Question: I have a form on a site that allows the user to enter their name, phone, email etc. When I receive this information as an email it comes in completly unformated, so it's a little harder to read. See image below:

Is there a way I can style this using CSS, ie. make the From and email headings bold '{font-weight:bold;}'?
The php I'm using for the form is:
'''
<?php
$name = $_POST['name'];
$email = $_POST['email'];
$phone = $_POST['phone'];
$message = $_POST['message'];
$formcontent ="From: $name
Email: $email
Phone: $phone
Message: $message";
$recipient = "studio@ll-i.co.uk";
$subject = "Contact Form";
$mailheader = "From: $email
";
mail($recipient, $subject, $formcontent, $mailheader) or die("Error!");
echo "<p>Thanks for getting in touch, we'll get back to you shortly..</p>";
?>
'''
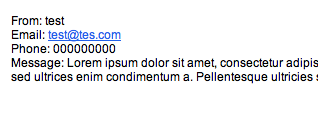
Answer: You have to style it with inline CSS / CSS embedded in the of a HTML file.
The $formcontent variable can contain HTML e.g.
'''
"<html>
<head>
<title>Message</title>
</head>
<body>
<p><strong>From:</strong> $name</p>
<p><strong>Email:</strong> $email</p>
<p><strong>Phone:</strong> $phone</p>
<p><strong>Message:</strong> $message</p>
</body>
</html>"
'''
Put the CSS in the head of this like so:
'''
<head>
<style type="text/css">
body { background-color: #ff0000; }
</style>
</head>
'''
Obviously you'll have to use these: ' instead of these " and concatenate any variables using either a full stop or comma incase you need to use speech quotes for any of the HTML.
Like this:
'''
'<html>
<head>
<title>Message</title>
<style type="text/css">
body { background-color: #ff0000; }
</style>
</head>
<body>
<p><strong>From:</strong> ',$name,'</p>
<p><strong>Email:</strong> ',$email,'</p>
<p><strong>Phone:</strong> ',$phone,'</p>
<p><strong>Message:</strong> ',$message,'</p>
</body>
</html>'
'''
EDIT:
You should also change your headers like so:
'''
$mailheader = "MIME-Version: 1.0" . "
";
$mailheader .= "Content-type:text/html;charset=iso-8859-1" . "
";
$mailheader .= "From: $email
";
'''